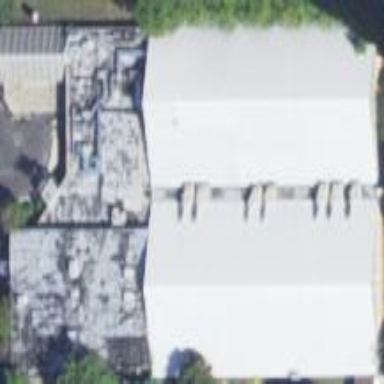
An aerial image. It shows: Building used as fitness center.